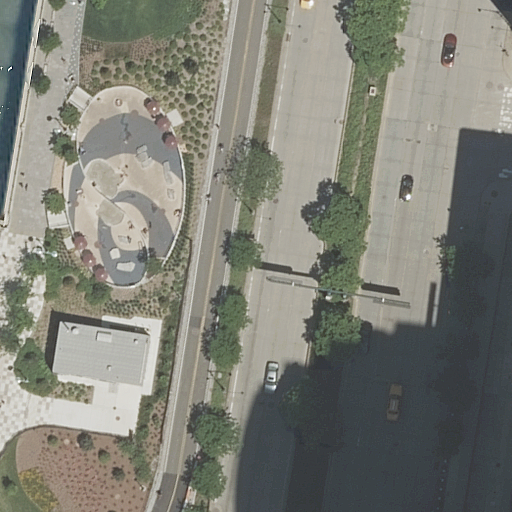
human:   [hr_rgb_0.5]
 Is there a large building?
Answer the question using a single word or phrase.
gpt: no

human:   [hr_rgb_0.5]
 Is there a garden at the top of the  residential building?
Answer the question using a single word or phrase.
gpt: no

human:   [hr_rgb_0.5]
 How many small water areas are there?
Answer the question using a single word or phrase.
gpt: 0

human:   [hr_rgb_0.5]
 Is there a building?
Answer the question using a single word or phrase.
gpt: yes

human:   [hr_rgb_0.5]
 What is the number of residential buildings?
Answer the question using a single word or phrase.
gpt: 1

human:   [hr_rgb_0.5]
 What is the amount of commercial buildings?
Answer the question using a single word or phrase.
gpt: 0

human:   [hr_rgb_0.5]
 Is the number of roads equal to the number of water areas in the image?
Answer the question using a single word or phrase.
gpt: no

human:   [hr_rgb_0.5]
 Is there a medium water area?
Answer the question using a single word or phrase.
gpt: yes

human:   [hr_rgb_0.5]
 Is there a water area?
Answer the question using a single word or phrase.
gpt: yes

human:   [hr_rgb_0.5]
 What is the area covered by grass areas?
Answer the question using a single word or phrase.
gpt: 1223m2

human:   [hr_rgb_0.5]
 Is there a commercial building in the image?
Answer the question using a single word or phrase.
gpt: no

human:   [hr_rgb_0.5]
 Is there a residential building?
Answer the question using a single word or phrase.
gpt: yes

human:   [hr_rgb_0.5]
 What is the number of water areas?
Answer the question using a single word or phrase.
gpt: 1

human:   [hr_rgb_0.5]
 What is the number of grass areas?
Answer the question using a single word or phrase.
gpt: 3

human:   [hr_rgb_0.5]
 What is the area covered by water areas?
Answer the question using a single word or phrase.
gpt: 212m2

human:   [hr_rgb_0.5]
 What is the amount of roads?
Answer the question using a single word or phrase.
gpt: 12

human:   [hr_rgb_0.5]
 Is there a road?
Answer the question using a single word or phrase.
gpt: yes

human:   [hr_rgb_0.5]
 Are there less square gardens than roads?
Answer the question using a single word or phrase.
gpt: yes

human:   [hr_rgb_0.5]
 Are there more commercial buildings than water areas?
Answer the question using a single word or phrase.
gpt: no

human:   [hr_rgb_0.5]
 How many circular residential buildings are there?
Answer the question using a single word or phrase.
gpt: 0

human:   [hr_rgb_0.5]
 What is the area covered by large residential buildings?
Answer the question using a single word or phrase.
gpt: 0m2

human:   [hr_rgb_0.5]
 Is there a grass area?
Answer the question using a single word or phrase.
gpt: yes

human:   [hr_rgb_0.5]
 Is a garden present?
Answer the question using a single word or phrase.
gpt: yes

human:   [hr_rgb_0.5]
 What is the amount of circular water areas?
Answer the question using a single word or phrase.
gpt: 0

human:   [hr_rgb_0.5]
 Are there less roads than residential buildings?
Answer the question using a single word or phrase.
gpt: no

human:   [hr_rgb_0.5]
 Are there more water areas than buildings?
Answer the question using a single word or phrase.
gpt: no

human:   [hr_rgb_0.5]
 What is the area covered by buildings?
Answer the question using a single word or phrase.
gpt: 170m2

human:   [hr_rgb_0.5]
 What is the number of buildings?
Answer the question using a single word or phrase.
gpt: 1

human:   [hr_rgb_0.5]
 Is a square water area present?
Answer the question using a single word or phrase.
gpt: no

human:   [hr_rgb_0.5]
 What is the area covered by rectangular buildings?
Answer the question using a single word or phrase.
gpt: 170m2

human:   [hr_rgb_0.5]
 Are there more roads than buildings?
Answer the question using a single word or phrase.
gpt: yes

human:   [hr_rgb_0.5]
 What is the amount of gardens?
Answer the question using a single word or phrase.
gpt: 1

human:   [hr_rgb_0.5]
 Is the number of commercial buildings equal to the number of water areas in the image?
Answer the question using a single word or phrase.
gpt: no

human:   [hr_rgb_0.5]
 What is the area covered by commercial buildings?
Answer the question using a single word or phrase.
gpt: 0m2

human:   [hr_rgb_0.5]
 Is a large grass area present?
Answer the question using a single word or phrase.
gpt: yes

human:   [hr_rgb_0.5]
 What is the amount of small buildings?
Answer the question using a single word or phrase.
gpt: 0

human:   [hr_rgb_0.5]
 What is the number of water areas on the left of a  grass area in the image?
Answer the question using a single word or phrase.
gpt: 1

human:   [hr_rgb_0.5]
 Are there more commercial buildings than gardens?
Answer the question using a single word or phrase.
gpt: no

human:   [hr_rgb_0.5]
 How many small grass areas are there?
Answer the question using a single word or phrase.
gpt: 0

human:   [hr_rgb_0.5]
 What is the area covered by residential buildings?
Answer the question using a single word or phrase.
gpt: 170m2

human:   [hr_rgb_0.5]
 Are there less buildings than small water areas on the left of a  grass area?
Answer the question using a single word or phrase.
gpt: no

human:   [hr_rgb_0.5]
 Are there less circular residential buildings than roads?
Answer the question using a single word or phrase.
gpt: yes

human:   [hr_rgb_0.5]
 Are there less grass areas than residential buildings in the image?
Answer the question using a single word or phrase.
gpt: no

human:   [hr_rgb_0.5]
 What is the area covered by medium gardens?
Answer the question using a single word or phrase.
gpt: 0m2

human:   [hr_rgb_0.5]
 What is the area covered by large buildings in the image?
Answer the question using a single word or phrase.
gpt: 0m2

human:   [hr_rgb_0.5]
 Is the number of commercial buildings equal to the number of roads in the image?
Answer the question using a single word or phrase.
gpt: no

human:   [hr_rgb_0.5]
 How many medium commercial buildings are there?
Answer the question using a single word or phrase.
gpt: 0

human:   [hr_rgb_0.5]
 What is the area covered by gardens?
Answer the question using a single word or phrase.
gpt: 1m2

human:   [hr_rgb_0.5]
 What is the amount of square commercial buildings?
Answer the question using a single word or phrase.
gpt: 0

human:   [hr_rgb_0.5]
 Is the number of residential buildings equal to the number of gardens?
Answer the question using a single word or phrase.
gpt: yes

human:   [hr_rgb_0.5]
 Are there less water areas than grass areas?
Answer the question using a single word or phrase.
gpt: yes

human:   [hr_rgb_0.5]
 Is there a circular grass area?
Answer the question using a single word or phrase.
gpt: no

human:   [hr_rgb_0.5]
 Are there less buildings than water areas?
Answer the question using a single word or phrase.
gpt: no

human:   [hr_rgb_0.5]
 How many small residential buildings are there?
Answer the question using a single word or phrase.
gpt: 0

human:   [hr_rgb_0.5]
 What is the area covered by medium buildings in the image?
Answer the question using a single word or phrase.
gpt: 170m2

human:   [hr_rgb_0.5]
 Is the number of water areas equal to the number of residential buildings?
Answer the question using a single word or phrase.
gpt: yes

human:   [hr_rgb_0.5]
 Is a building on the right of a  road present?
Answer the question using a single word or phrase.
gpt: yes

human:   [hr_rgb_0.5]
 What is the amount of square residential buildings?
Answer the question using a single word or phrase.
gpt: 0

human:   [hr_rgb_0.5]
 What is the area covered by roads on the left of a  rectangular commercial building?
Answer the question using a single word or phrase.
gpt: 0m2

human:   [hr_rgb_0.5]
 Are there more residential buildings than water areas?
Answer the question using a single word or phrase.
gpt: no

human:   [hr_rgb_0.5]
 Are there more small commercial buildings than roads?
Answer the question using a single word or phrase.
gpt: no

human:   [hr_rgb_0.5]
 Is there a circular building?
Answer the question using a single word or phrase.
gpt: no

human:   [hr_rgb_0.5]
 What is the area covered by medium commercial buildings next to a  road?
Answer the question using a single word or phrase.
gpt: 0m2

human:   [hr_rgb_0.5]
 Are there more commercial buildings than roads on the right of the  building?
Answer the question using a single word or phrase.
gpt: no